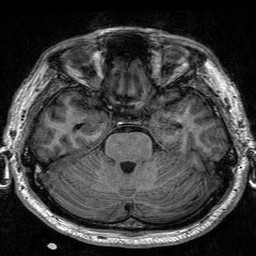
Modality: T1w
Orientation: coronal
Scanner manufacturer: siemens
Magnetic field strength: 3 T